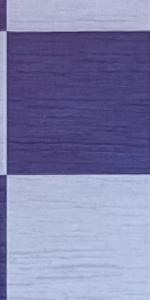
Label: Empty